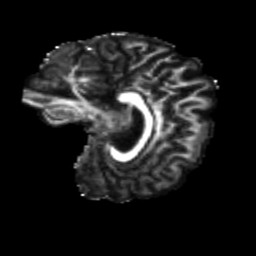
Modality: FA
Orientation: sagittal
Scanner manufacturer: siemens
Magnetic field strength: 3 T
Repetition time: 4 s
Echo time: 0.0594 s